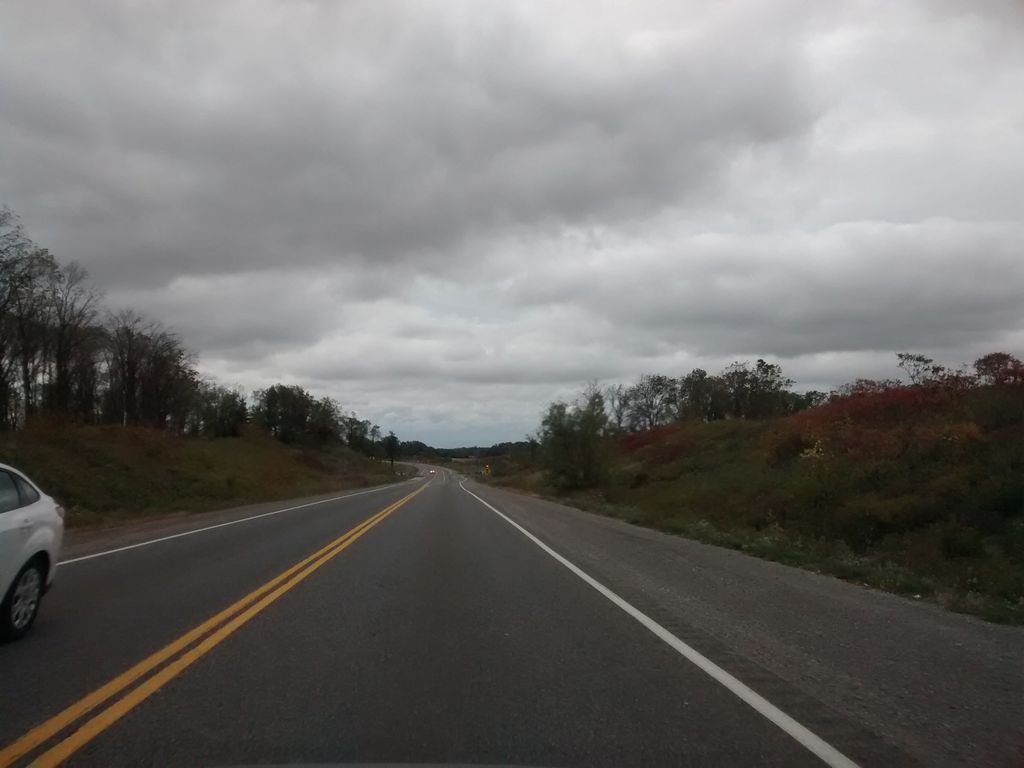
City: hamilton